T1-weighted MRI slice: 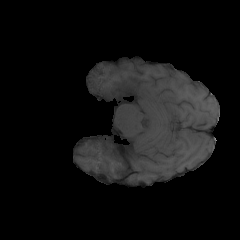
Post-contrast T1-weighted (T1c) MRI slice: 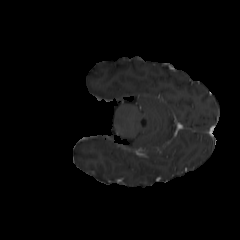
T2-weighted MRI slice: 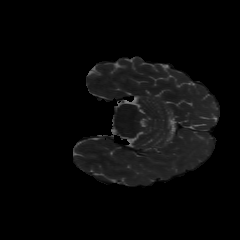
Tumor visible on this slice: no